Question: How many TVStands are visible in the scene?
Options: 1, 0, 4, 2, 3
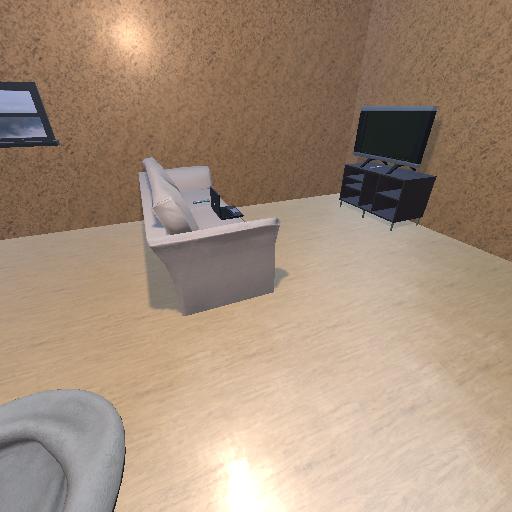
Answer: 1